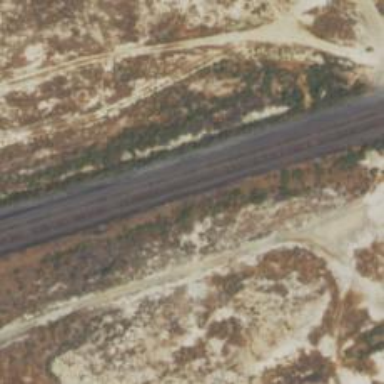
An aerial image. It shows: Railway with two tracks.